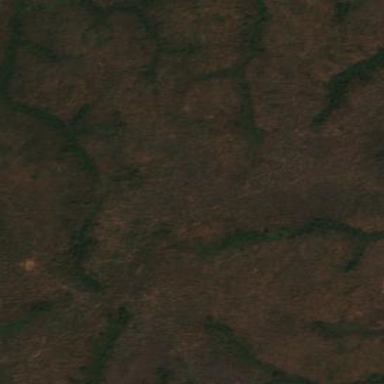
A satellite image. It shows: Forest area.